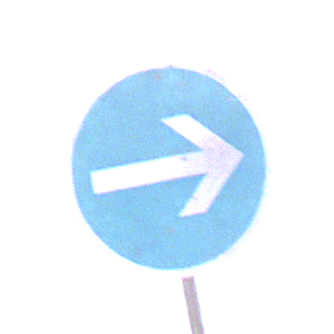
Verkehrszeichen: VorgeschriebeneFahrtrichtungHierRechts
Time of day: SunriseSunset
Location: Outdoor (Urban)
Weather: Clear
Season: NotSpecified
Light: Natural